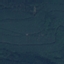
Label: Forest